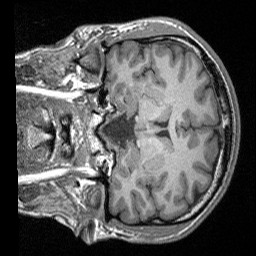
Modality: T1w
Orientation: coronal
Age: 20
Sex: male
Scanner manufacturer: siemens
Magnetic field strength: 3 T
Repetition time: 1.9 s
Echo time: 0.00252 s